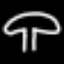
Label: mushroom